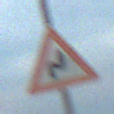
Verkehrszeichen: DoppelkurveRechts
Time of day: SunriseSunset
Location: Outdoor (RoadRail)
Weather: PartlyCloudy
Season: NotSpecified
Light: Natural